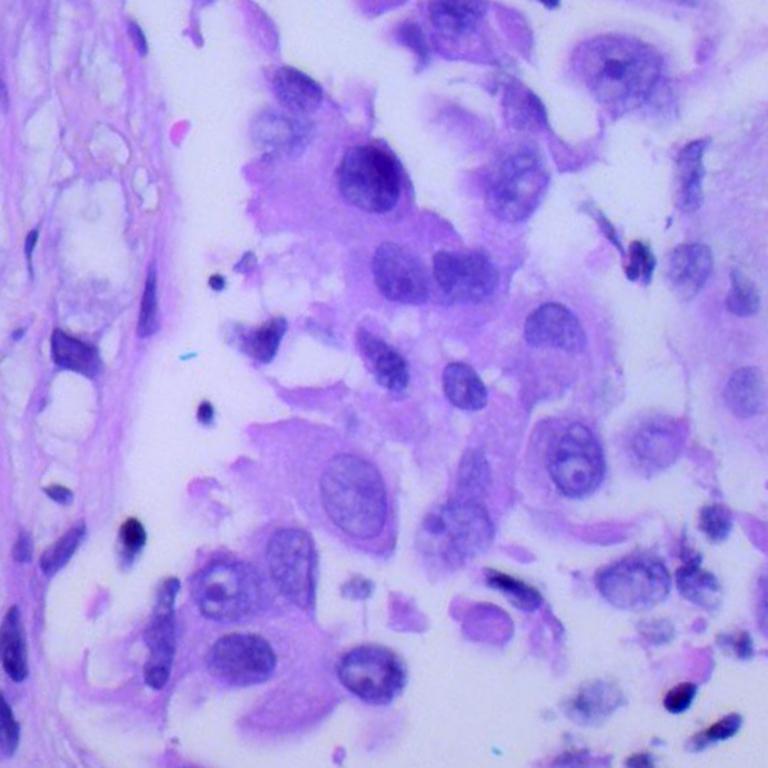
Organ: lung
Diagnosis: adenocarcinomas